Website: lowes
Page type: payment
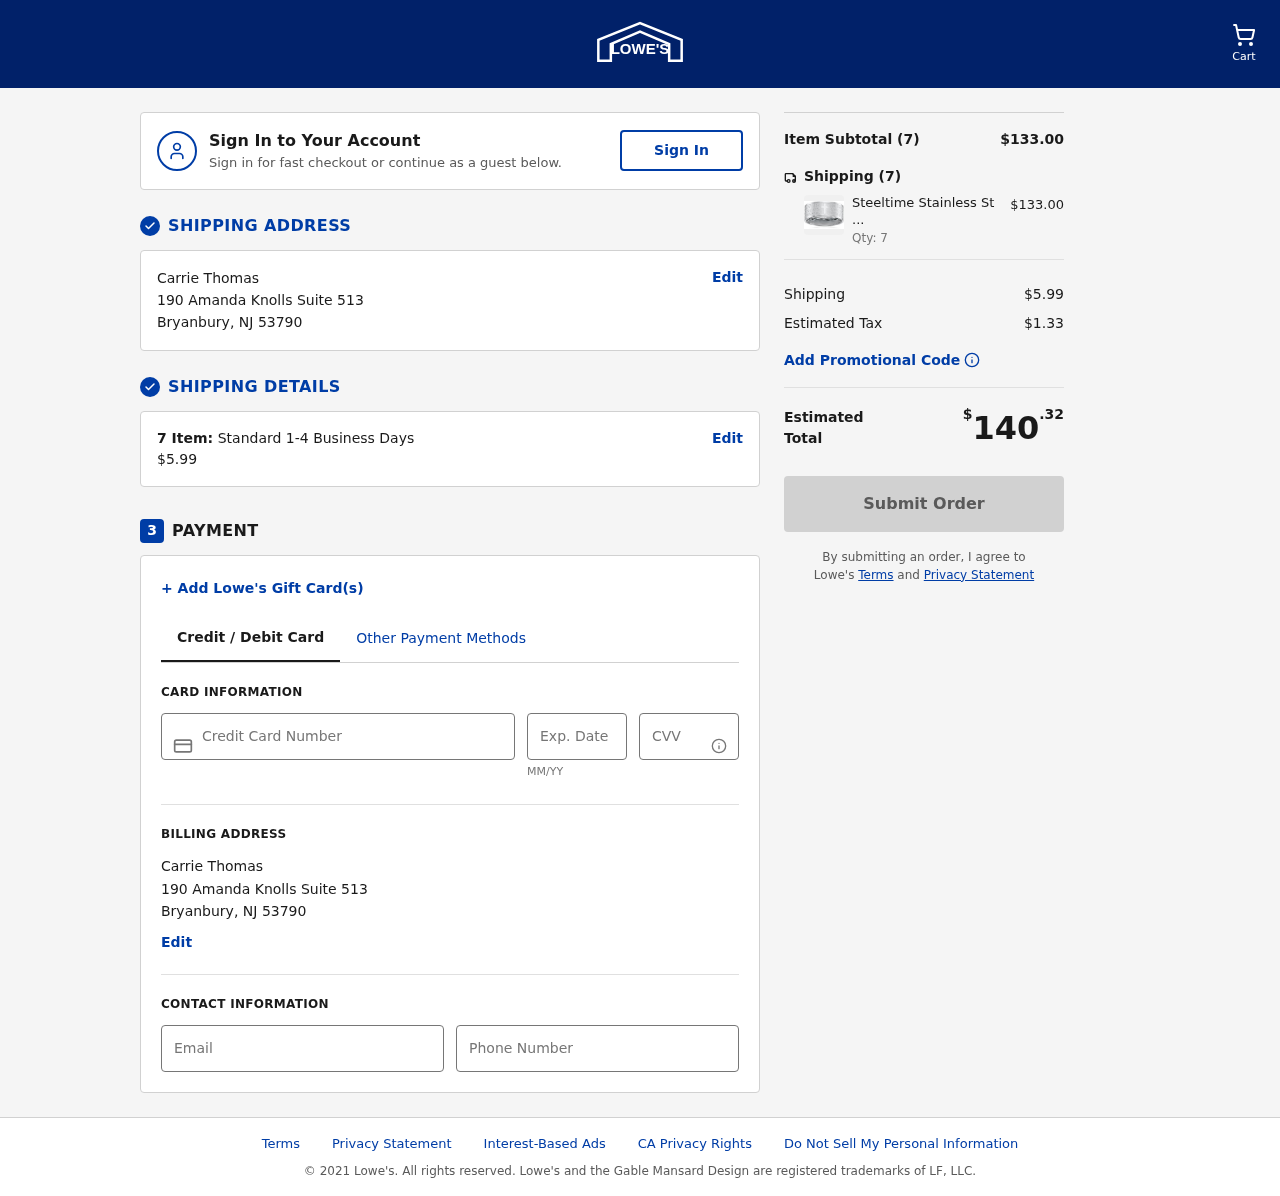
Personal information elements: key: PII_CARD_CVV
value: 8609
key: PII_CARD_EXPIRY
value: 10/27
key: PII_CARD_NUMBER
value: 3419 2299 3889 099
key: PII_CITY
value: Bryanbury
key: PII_EMAIL
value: carriethomas@yahoo.com
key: PII_FULLNAME
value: Carrie Thomas
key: PII_PHONE
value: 3742668705
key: PII_POSTCODE
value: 53790
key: PII_STATE_ABBR
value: NJ
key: PII_STREET
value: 190 Amanda Knolls Suite 513
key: PII_FULLNAME2
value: Carrie Thomas
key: PII_STREET2
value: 190 Amanda Knolls Suite 513
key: PII_CITY2
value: Bryanbury
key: PII_STATE_ABBR2
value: NJ
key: PII_POSTCODE2
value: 53790
Product elements: key: PRODUCT1_NAME
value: Steeltime Stainless Steel Serenity Prayer Band Ring, Size 12
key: PRODUCT1_PRICE
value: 19
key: PRODUCT1_QUANTITY
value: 7
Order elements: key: ORDER_NUM_ITEMS
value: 7
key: ORDER_SHIPPING_COST
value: $5.99
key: ORDER_NUM_ITEMS2
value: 7
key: ORDER_SUBTOTAL
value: $133.00
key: ORDER_NUM_ITEMS3
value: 7
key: ORDER_SHIPPING_COST2
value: $5.99
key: ORDER_TAX
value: $1.33
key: ORDER_TOTAL
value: $140.32